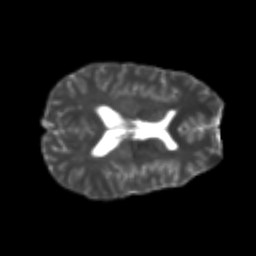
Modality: T2w
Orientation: axial
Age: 25
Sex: male
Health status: healthy
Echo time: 0.074 s